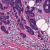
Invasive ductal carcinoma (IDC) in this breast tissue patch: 1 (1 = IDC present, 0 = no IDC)